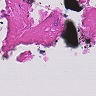
Metastatic tissue present: no